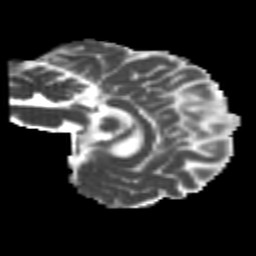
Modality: MD
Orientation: sagittal
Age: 24
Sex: female
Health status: healthy
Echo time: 0.074 s